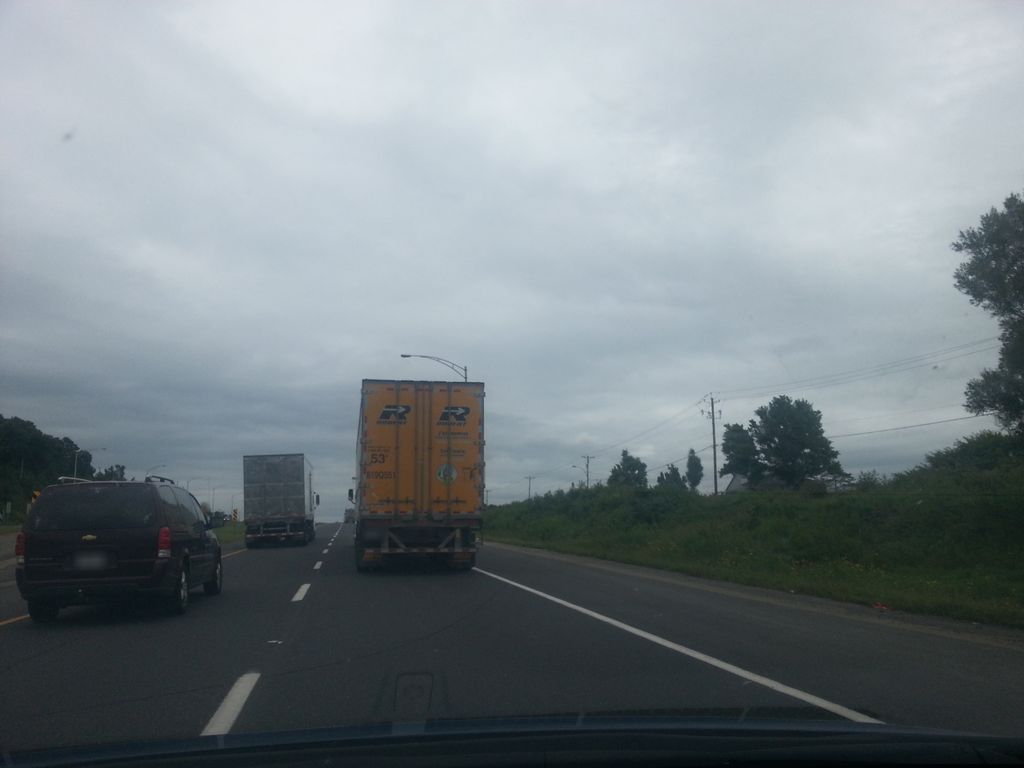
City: quebec_city